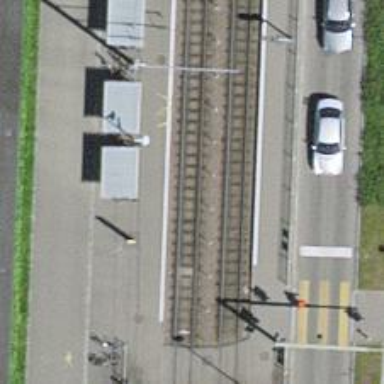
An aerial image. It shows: Tram stop with public transport stop position for trams.